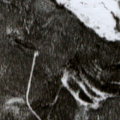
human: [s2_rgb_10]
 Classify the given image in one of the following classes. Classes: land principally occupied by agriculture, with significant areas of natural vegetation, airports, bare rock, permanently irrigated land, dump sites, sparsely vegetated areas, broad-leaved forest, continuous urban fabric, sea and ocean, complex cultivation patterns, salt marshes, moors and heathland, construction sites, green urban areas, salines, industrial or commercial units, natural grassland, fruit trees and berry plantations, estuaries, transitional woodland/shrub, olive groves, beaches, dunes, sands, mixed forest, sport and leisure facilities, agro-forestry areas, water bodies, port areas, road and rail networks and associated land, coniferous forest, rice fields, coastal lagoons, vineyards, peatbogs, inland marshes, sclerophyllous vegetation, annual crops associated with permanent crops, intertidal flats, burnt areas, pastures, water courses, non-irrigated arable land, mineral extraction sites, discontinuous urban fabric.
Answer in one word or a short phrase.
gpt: coniferous forest, mixed forest, peatbogs